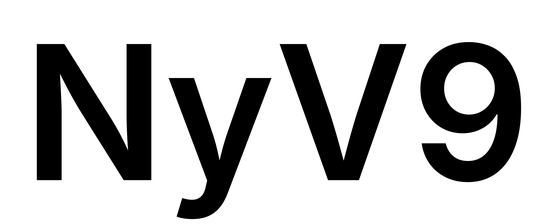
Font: Inter_SemiBold